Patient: sex F, age 56
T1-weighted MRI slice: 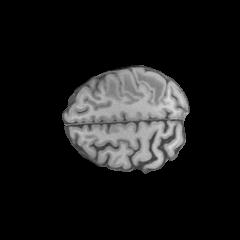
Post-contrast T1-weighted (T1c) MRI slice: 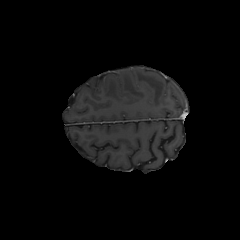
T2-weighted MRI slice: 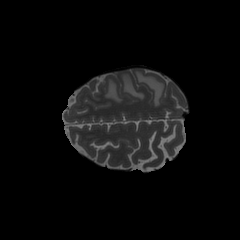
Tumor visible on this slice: yes
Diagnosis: Glioblastoma, IDH-wildtype
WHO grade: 4